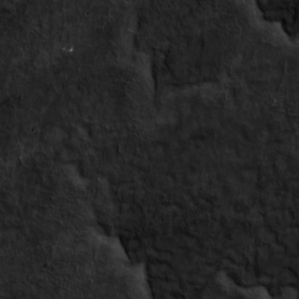
Label: non_frost